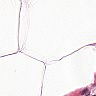
Metastatic tissue present: no